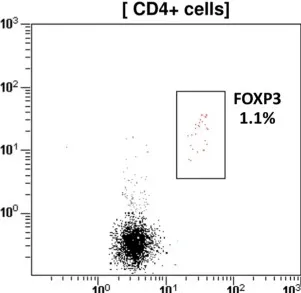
T regulatory cells (Tregs) assessed as CD4+CD25highCD127lowFOXP3+. (D) Treg CD4+CD25+FOXP3+. The percentage (1.1%) and absolute number (20 cells/mmL) of Treg was reduced compared to reference age values (4-8% and 63-690 cells/mmL respectively).
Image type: pathology (h&e)